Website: crate-barrel
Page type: billing-address
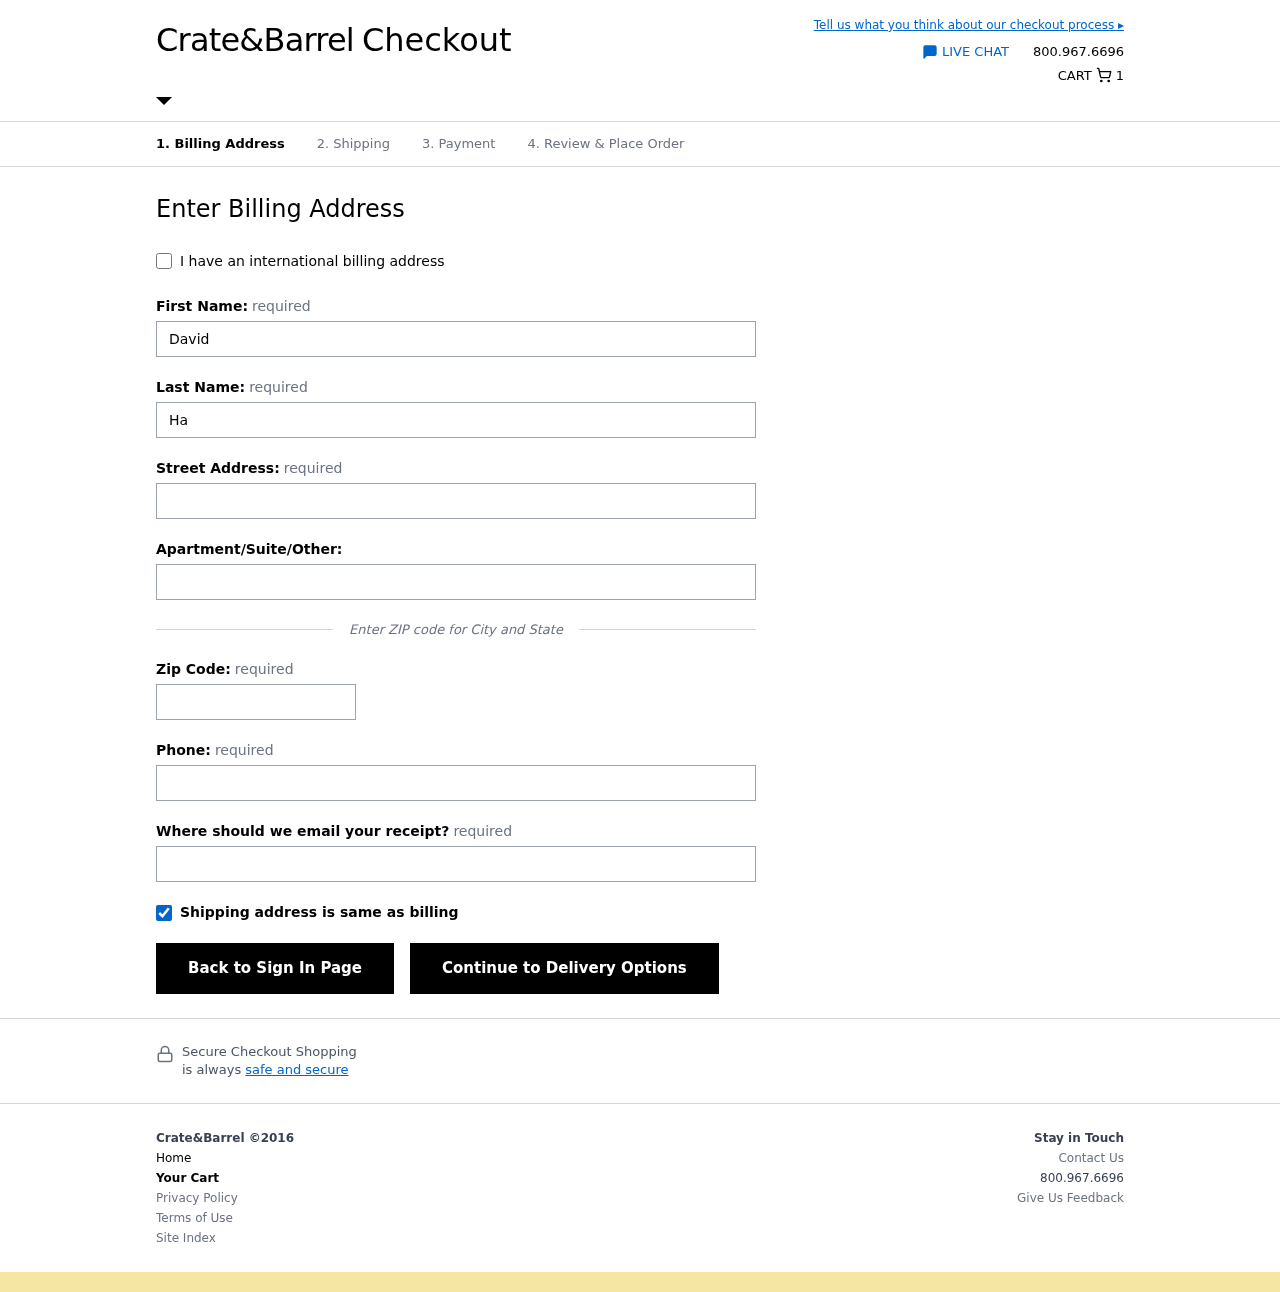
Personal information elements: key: PII_EMAIL
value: davidharris@hotmail.com
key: PII_FIRSTNAME
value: David
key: PII_LASTNAME
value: Harris
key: PII_PHONE
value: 5072593866
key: PII_POSTCODE
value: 06375
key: PII_STREET
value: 846 Patterson Green Suite 940
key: PII_STREET2
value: Suite 215
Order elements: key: ORDER_NUM_ITEMS
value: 1